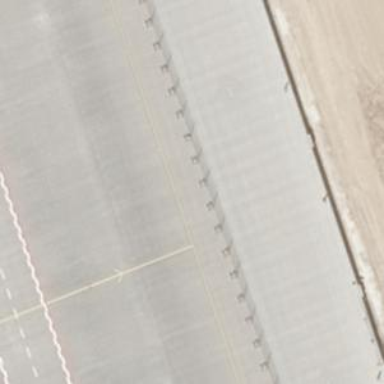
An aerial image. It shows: Parking position at the airport on concrete surface.